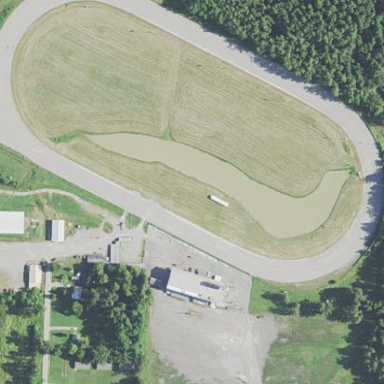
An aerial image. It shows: Horse racing sport.